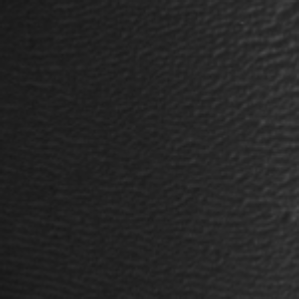
Label: frost